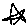
Label: star